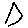
Label: triangle